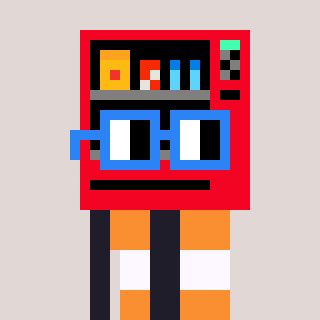
a pixel art character with square blue glasses, a vending machine-shaped head and a grayscale-colored body on a warm background